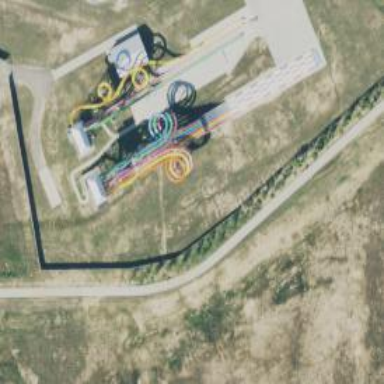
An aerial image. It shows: Water slide attraction.